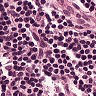
Metastatic tissue present: no